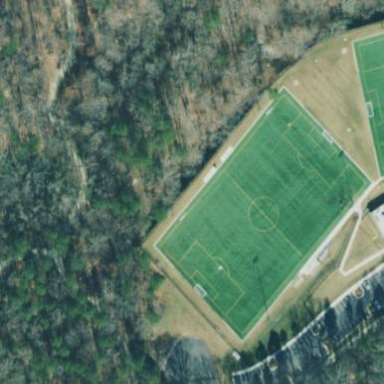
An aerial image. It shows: Soccer pitch designated for leisure and sports activities.